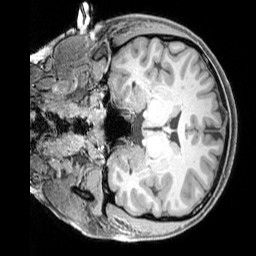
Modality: T1w
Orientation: coronal
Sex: female
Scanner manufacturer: siemens
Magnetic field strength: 3 T
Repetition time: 2.3 s
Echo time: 0.00226 s